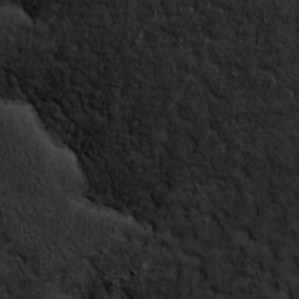
Label: non_frost